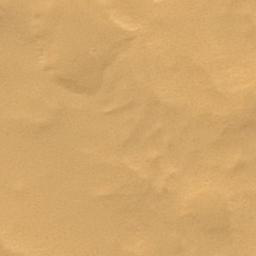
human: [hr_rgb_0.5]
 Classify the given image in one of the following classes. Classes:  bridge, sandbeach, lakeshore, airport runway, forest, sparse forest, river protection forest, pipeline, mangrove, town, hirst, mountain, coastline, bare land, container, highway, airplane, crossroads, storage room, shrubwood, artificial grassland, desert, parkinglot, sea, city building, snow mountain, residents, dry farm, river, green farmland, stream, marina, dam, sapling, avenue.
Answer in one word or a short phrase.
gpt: desert